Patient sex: M
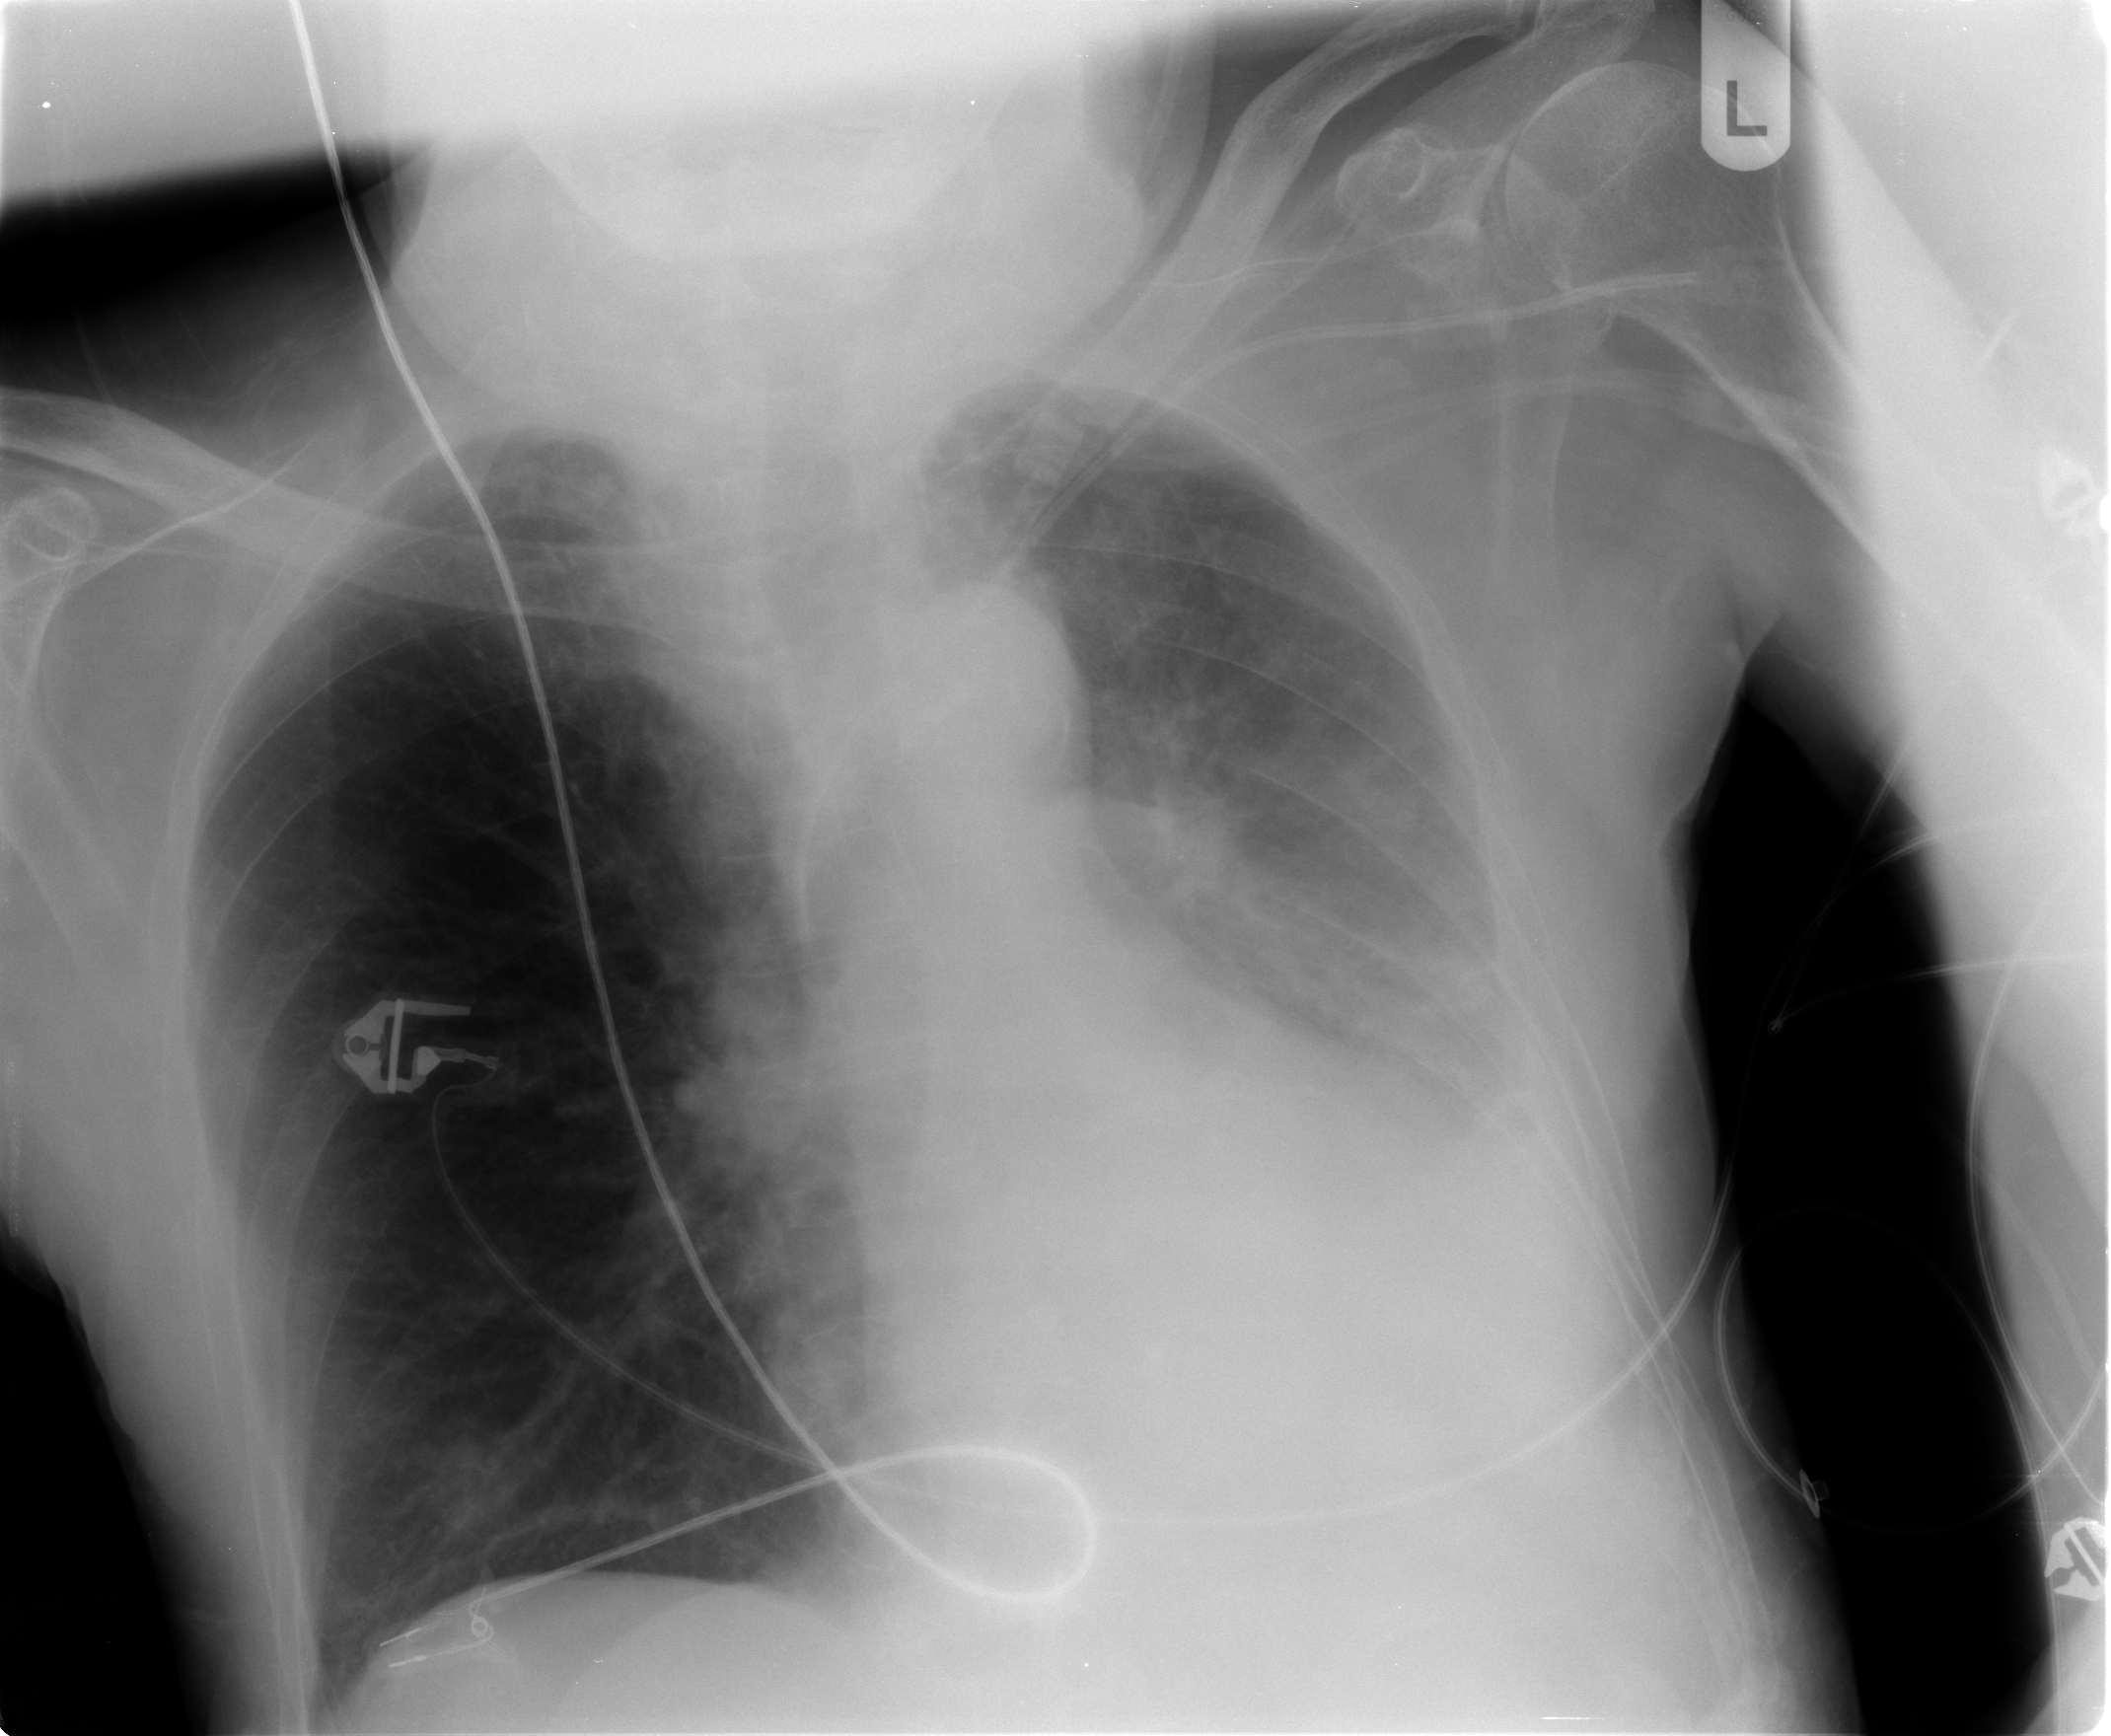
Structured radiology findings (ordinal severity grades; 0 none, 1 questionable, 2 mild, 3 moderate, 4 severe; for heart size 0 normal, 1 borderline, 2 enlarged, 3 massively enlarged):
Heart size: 2
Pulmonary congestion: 1
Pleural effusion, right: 0
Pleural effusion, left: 3
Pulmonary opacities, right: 0
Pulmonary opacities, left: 1
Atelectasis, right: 1
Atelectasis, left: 2